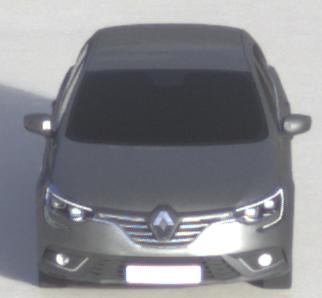
Make: Renault
Model: Mégane ENERGY TCe 100
Detailed model: Mégane (IV)
Model produced from: 2016/03
Model produced until: 2018/08
Doors: 5
Color: gray
Road condition: wet road
Daytime: morning or afternoon
Contrast: medium contrast